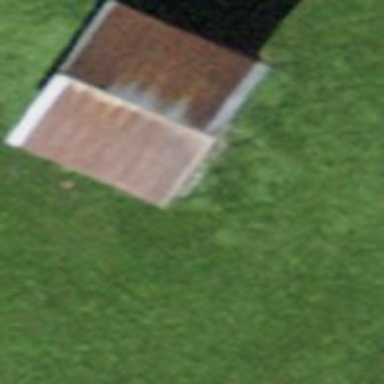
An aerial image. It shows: Shed.